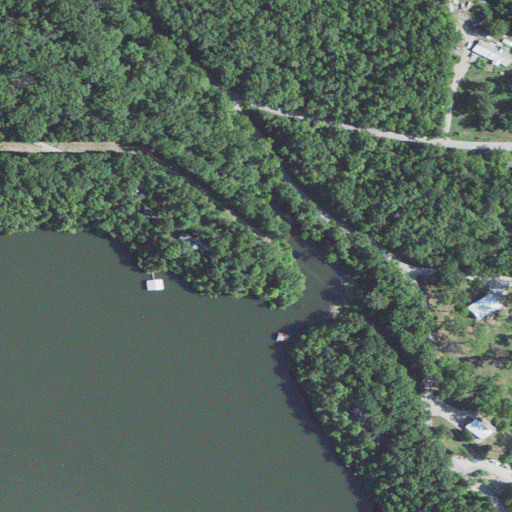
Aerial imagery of valley in Missouri named Coelleda Hollow containing deciduous forest, open water, open development, low intensity development, and medium intensity development